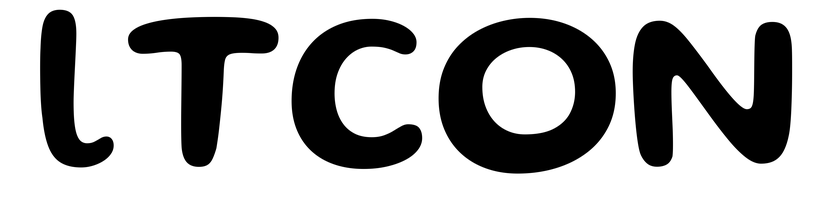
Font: Gluten_Medium